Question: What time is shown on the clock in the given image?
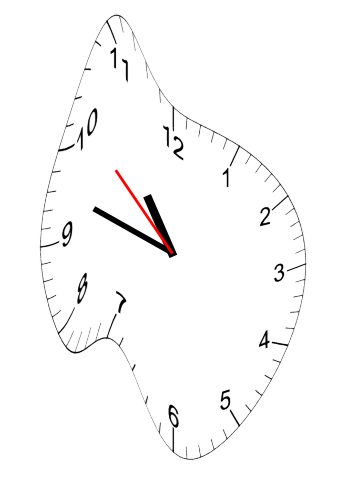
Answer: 10:47:52